Question: When I connect my iPod to MacBook I get this dialog window:

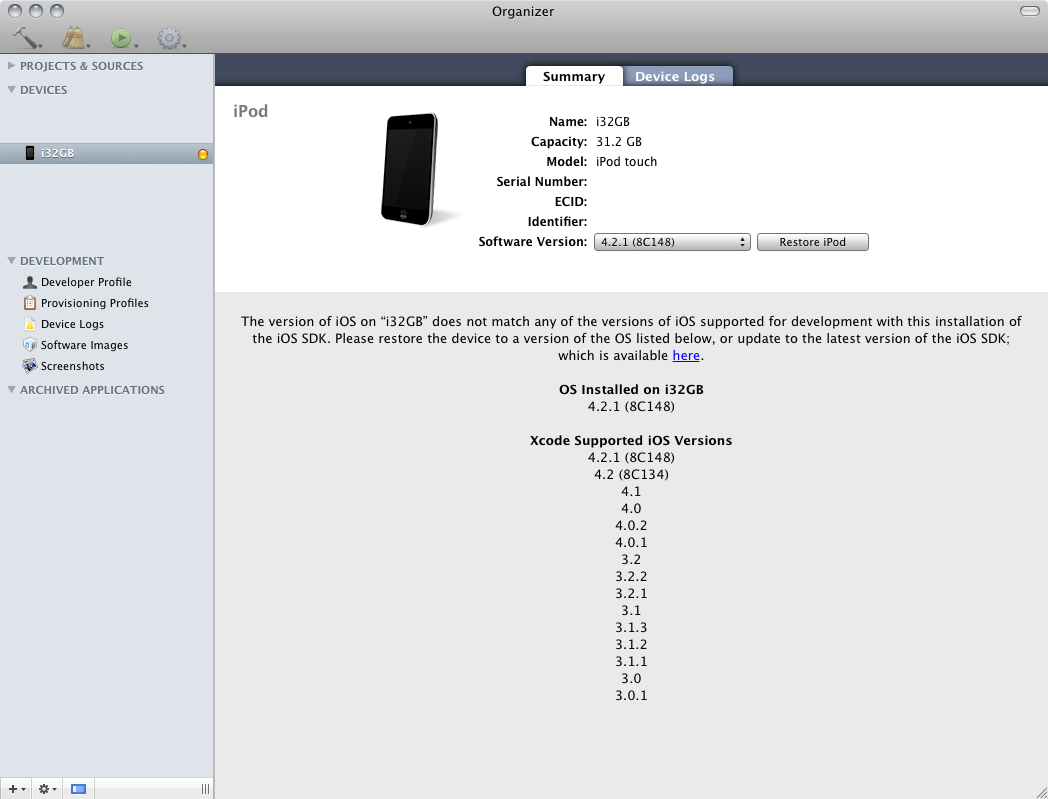
Answer: Seems that reinstalling Xcode helped fix the problem.